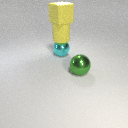
large yellow rubber cylinder below large yellow rubber cube